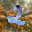
Label: 2